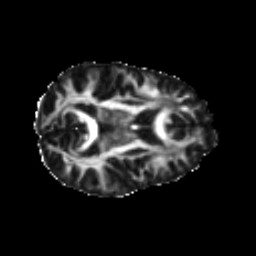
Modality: FA
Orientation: axial
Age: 43
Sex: female
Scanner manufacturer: ge
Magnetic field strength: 3 T
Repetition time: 7.8 s
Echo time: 0.0608 s